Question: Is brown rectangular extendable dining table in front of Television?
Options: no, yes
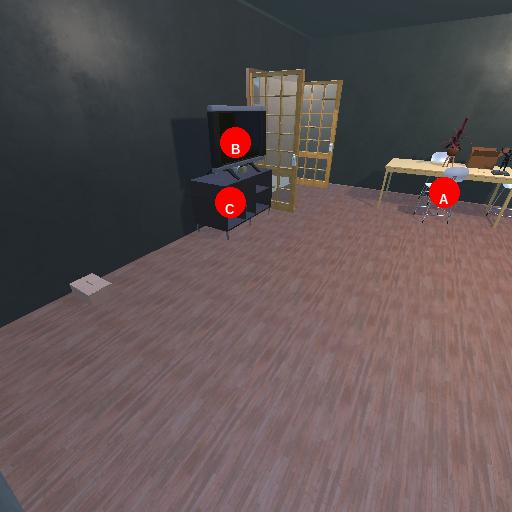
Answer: no